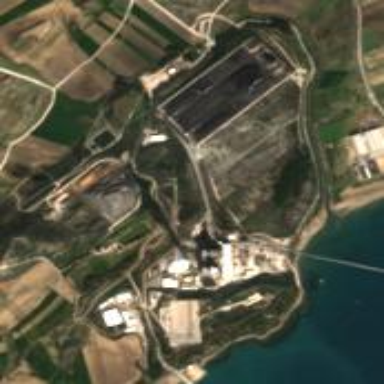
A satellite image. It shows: Industrial area with coal-powered plant.